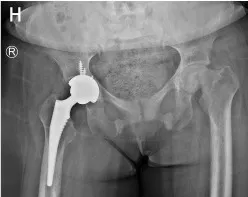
A 49-year-old woman presented consistent bone pain with limb weakness for more than 2 years. (H) Radiographs obtained in September 2022 demonstrated the narrow space and coxa vara of the left hip, and proper prosthetic placement without loosening in the right hip.
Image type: radiology (x_ray)